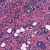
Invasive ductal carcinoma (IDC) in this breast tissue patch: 1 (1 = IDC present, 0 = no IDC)